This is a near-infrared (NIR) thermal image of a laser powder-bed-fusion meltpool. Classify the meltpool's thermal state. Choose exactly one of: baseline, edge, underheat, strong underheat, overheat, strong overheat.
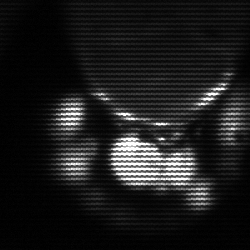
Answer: baseline